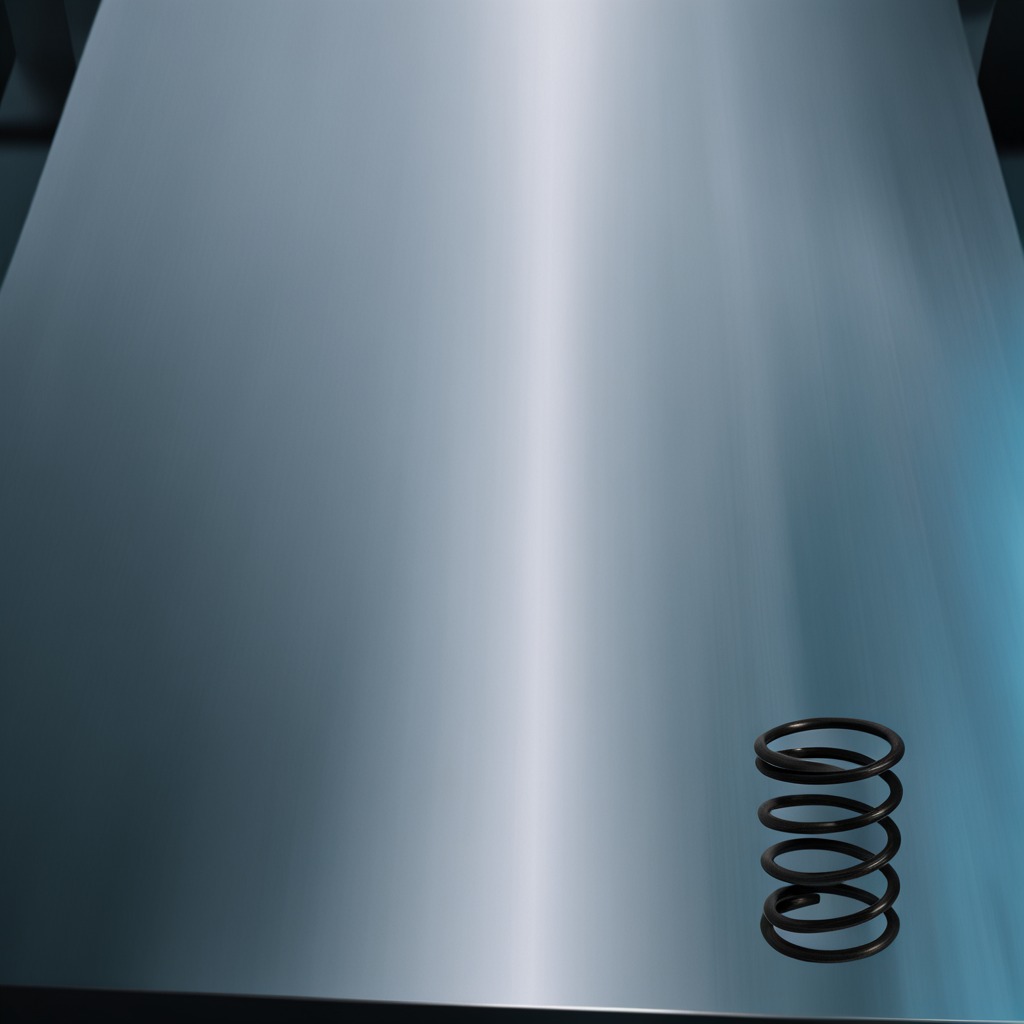
A coiled metal spring is lying on the metal table.